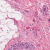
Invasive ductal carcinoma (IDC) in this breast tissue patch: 0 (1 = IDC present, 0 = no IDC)